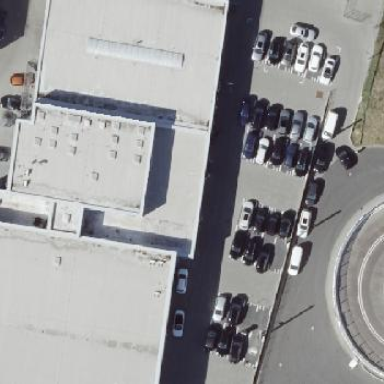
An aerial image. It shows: Commercial building.